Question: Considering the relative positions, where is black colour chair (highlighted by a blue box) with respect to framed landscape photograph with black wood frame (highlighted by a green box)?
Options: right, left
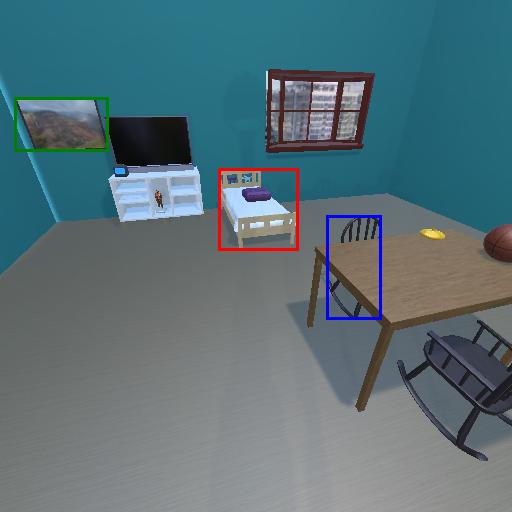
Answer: right